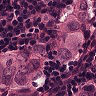
Metastatic tissue present: yes